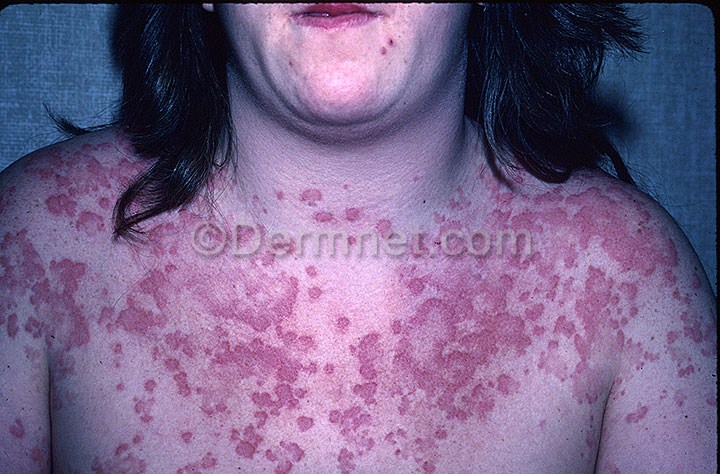
Disease: Lupus and other Connective Tissue diseases